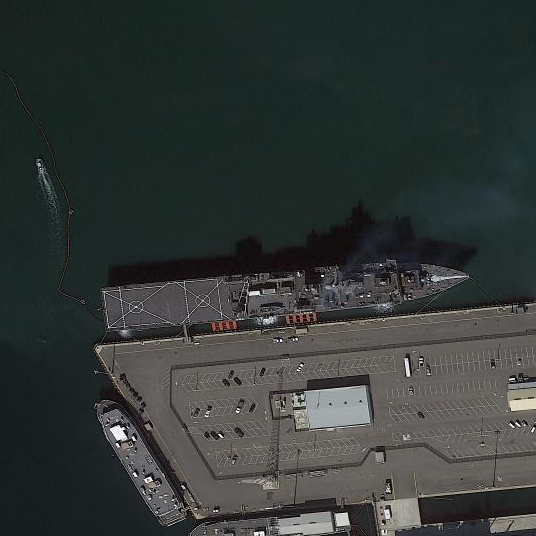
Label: Whitby_Island-class_dock_landing_ship